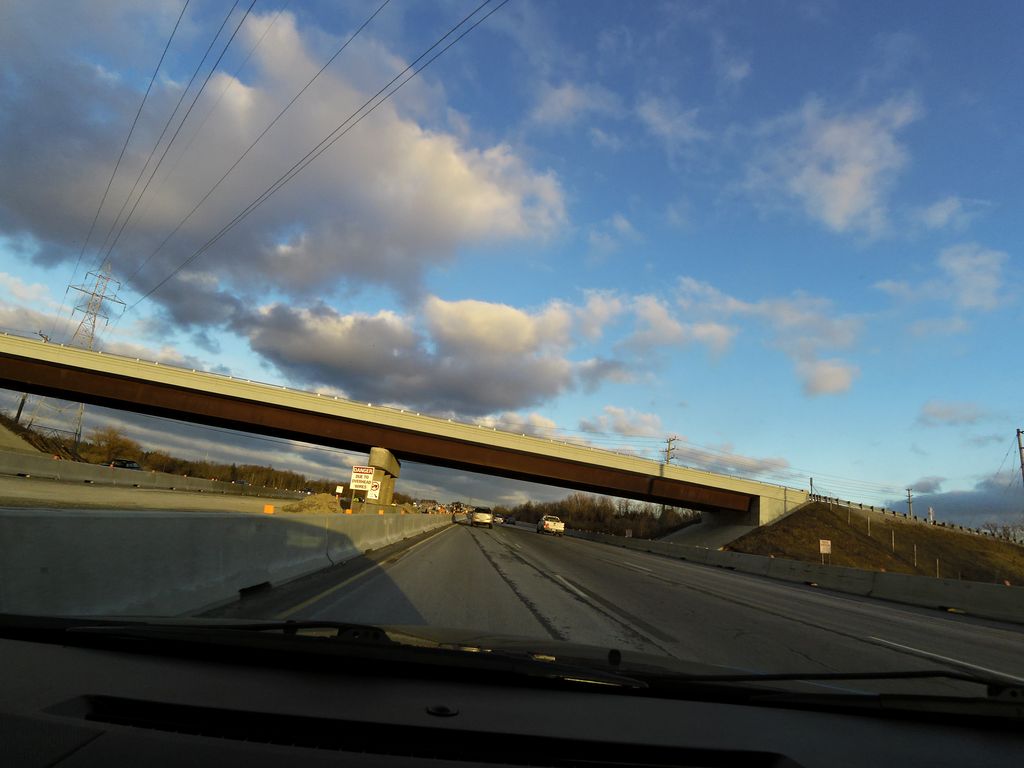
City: kitchener-waterloo